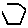
Label: hexagon